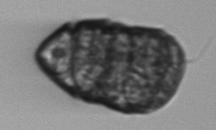
Label: Margalefidinium